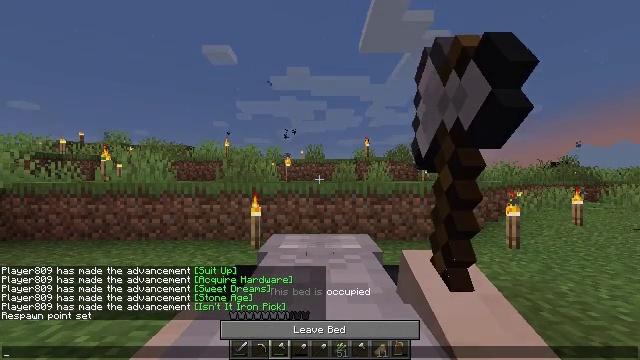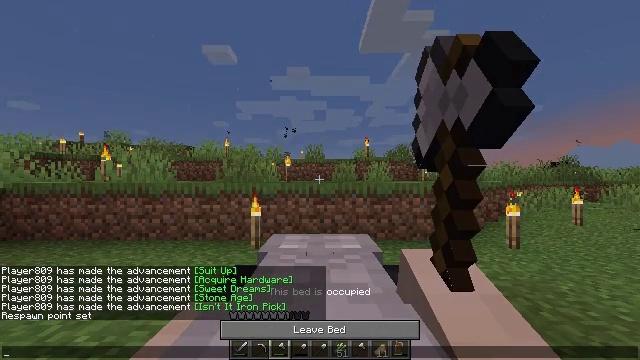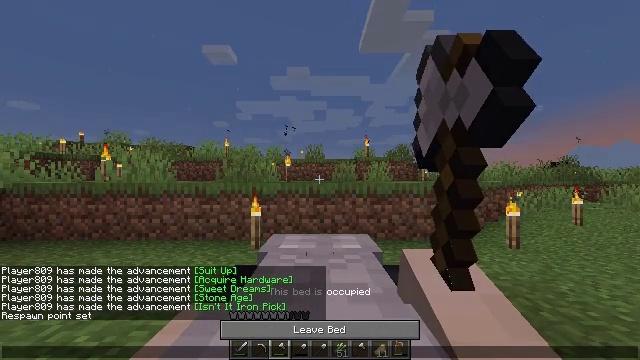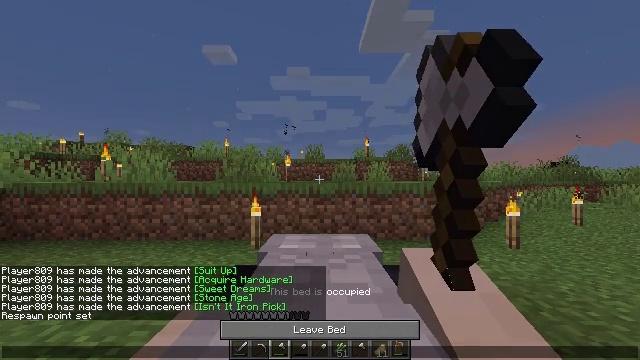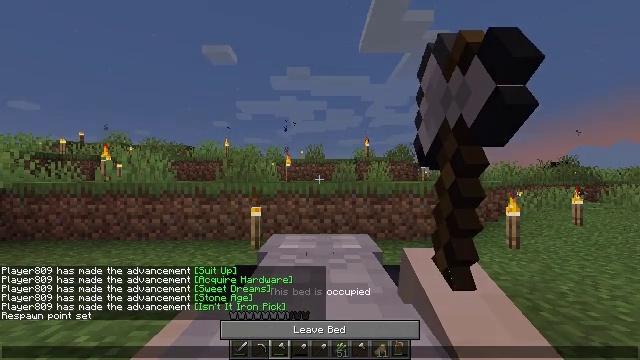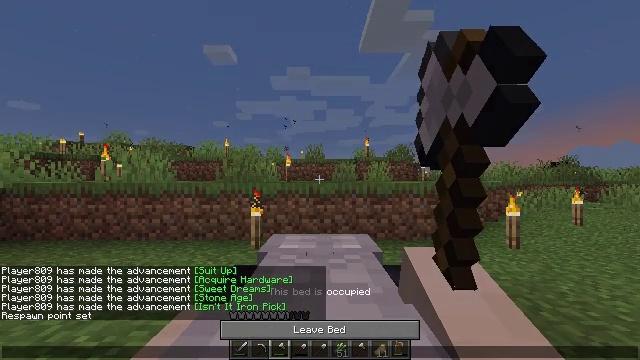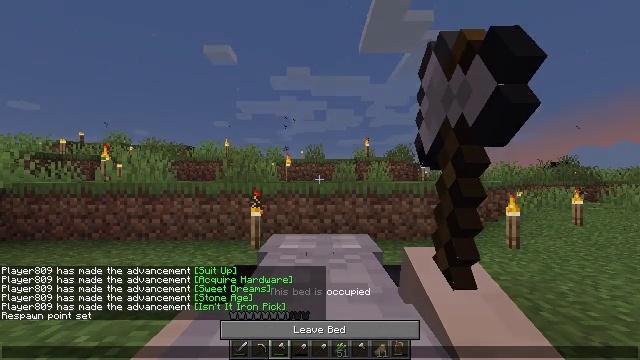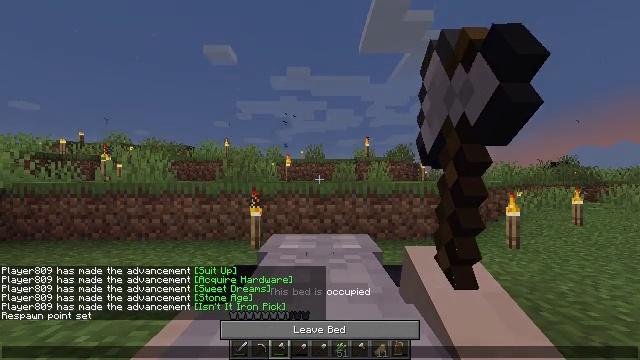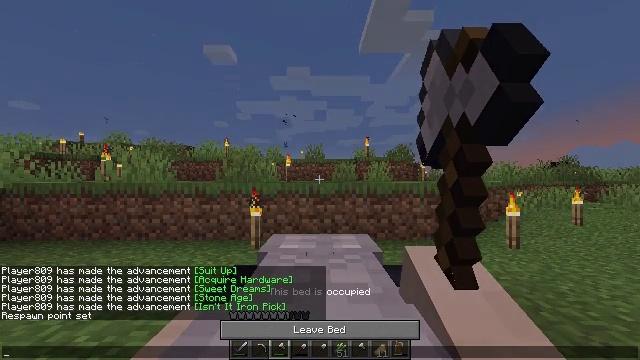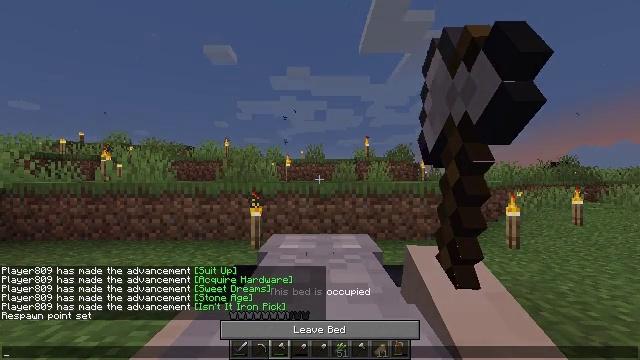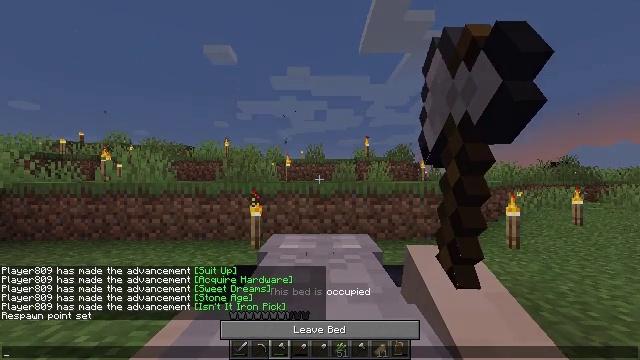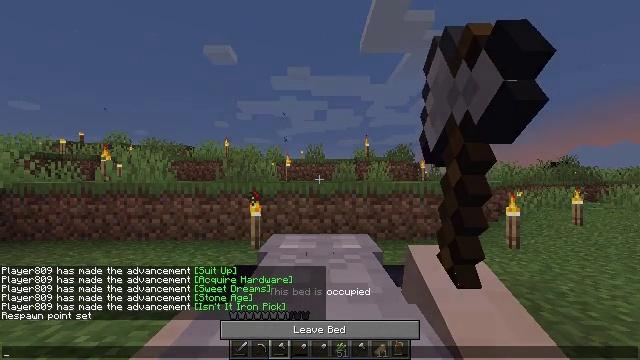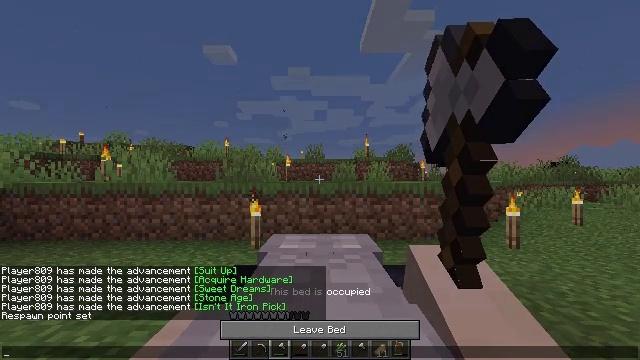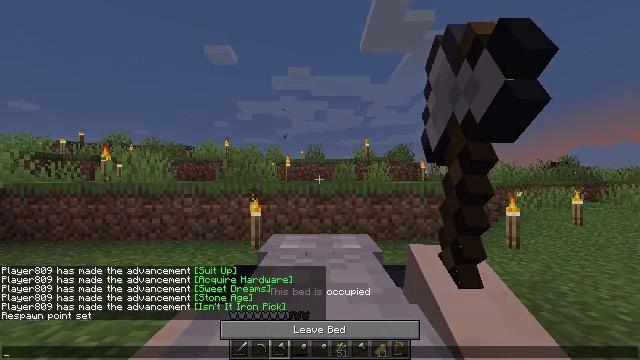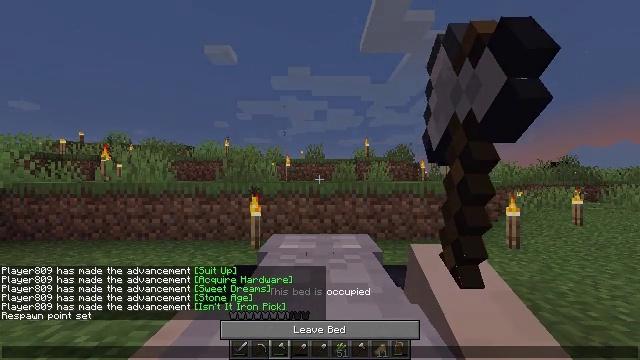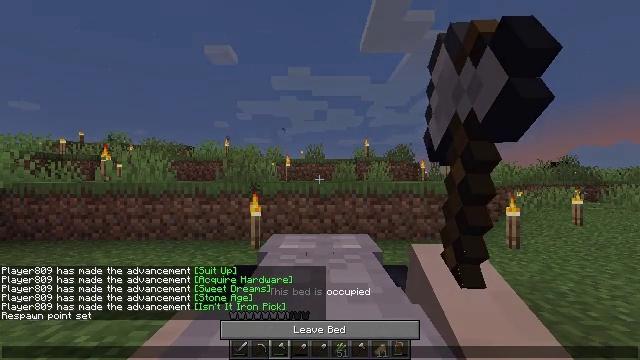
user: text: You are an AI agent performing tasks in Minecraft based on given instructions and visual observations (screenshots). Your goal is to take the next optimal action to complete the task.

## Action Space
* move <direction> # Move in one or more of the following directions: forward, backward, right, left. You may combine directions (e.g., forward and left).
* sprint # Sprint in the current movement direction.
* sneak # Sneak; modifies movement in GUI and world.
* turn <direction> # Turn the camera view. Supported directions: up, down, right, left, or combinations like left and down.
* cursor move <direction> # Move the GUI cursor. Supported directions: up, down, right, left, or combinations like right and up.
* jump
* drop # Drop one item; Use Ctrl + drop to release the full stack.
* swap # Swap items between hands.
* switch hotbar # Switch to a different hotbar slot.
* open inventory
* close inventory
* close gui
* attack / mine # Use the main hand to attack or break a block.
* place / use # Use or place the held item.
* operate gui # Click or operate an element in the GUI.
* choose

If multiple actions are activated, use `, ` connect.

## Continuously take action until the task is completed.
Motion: motion action
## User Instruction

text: Left click on the black bed to break it.
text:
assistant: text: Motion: no_op
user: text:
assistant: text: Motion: no_op
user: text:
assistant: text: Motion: no_op
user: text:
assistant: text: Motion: no_op
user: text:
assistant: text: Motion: no_op
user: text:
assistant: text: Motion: no_op
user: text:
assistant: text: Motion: no_op
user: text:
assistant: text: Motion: no_op
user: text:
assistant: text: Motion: no_op
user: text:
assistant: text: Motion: no_op
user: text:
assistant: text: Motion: no_op
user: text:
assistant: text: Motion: no_op
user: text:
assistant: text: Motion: no_op
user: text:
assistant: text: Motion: no_op
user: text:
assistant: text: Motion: no_op
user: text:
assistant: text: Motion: no_op
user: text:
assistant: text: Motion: no_op
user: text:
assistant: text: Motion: no_op
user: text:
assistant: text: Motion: no_op
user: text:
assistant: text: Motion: no_op
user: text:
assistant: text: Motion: no_op
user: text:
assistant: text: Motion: no_op
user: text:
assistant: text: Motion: no_op
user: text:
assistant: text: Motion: no_op
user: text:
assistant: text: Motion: no_op
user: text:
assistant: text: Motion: no_op
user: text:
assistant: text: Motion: no_op
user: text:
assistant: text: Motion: no_op
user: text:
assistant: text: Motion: turn left
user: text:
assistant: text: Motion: turn left